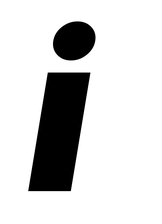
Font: Inter-Italic_Black_Italic